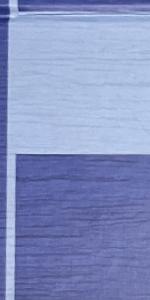
Label: Empty